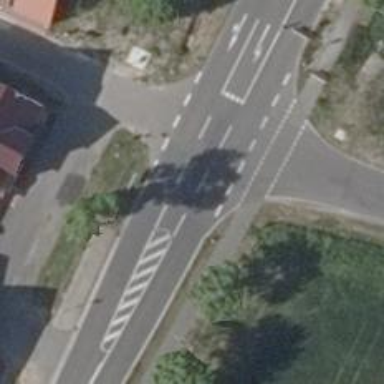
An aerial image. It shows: Primary road with asphalt surface.